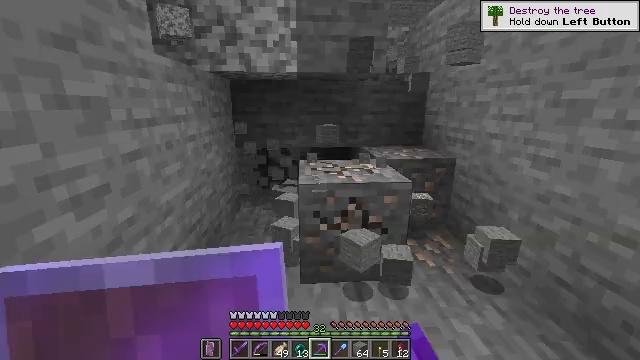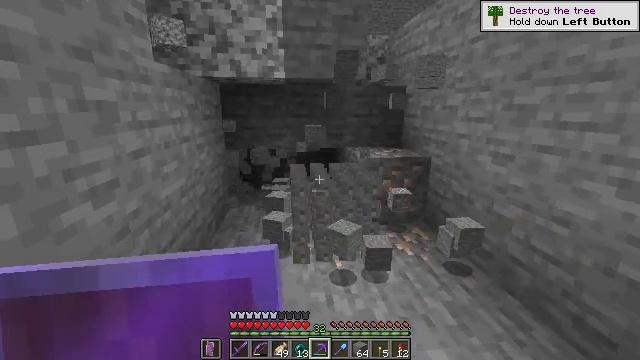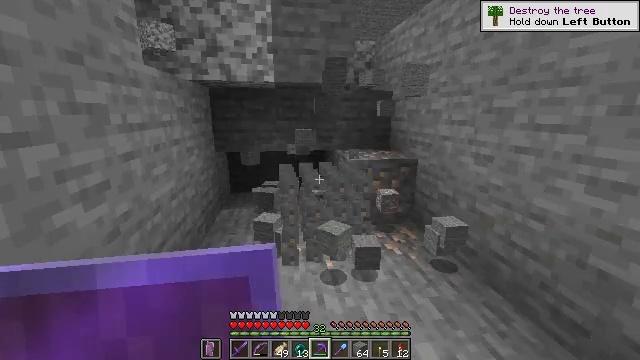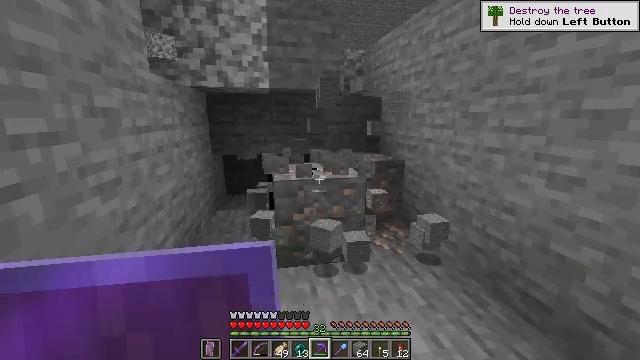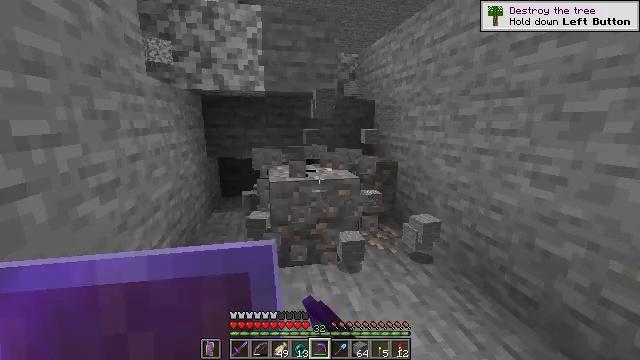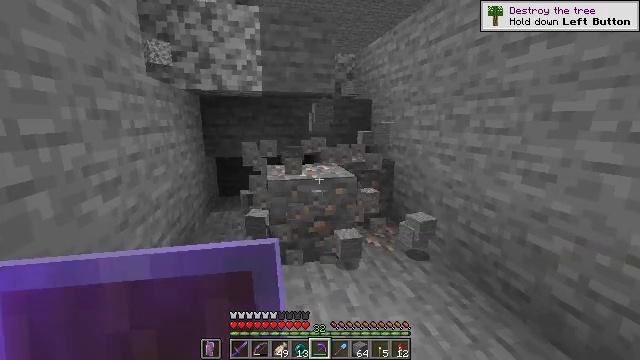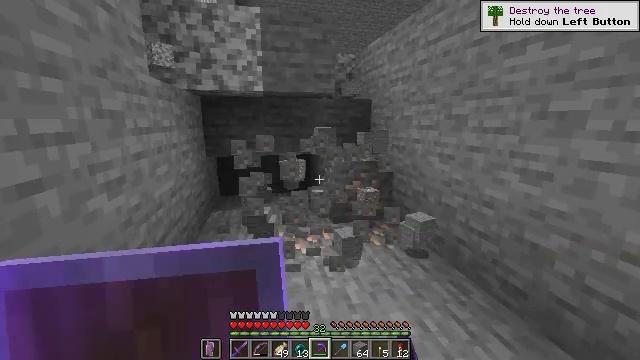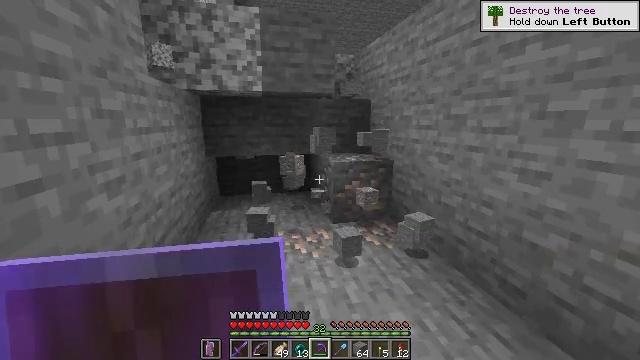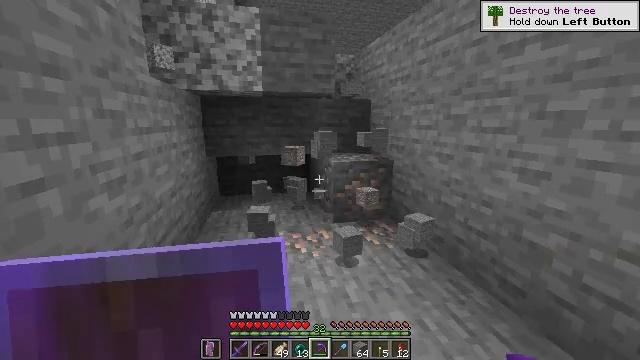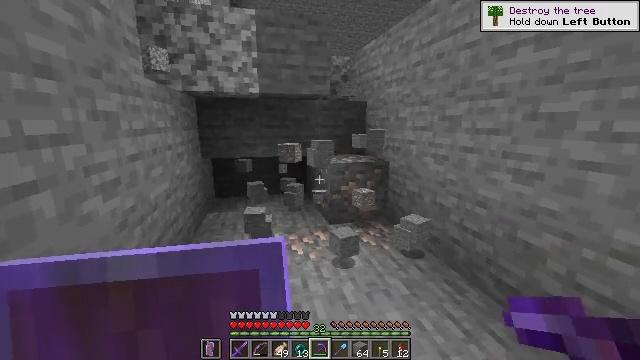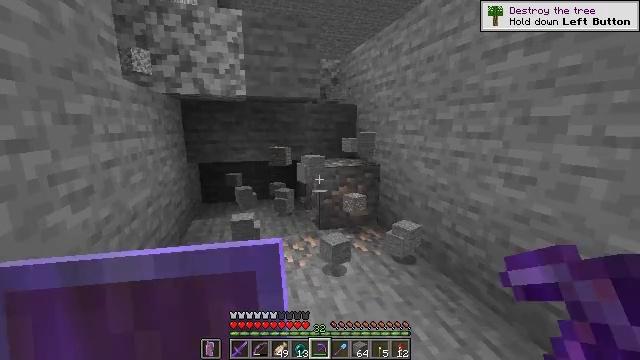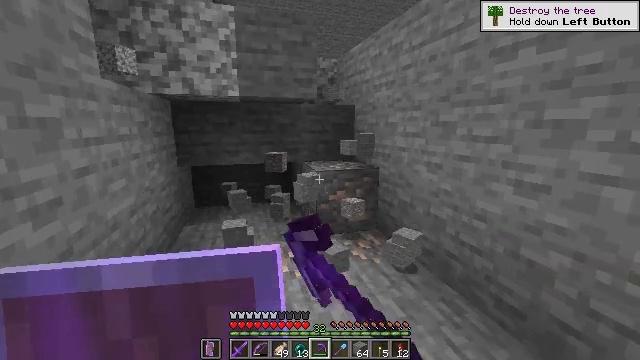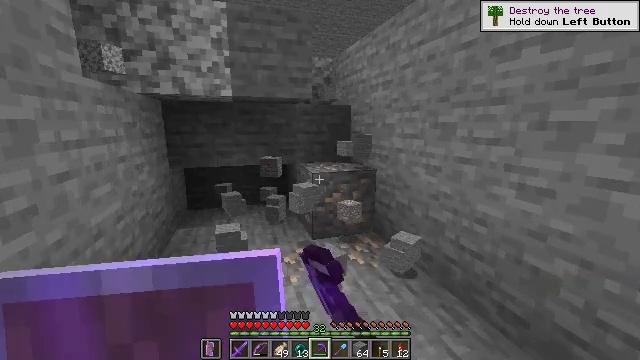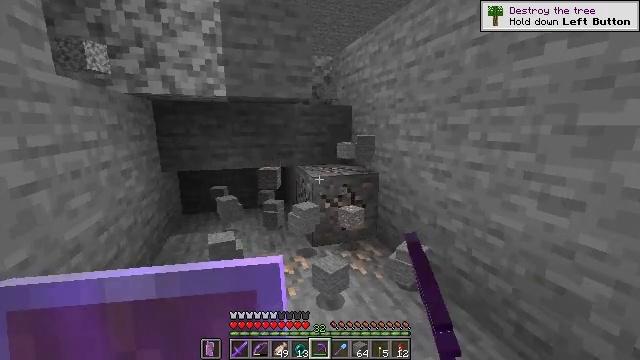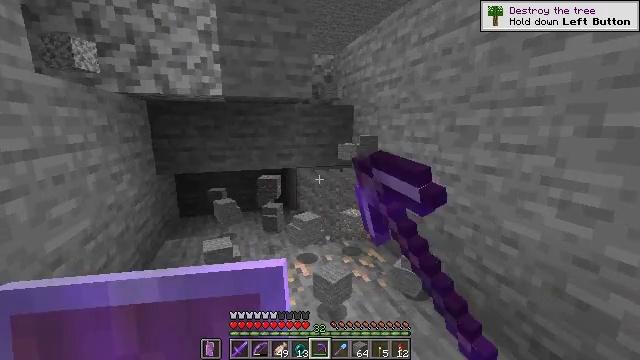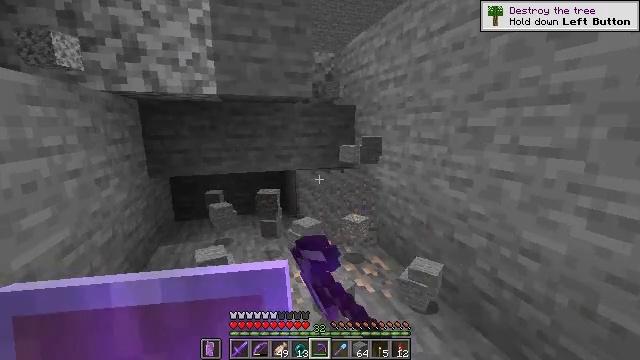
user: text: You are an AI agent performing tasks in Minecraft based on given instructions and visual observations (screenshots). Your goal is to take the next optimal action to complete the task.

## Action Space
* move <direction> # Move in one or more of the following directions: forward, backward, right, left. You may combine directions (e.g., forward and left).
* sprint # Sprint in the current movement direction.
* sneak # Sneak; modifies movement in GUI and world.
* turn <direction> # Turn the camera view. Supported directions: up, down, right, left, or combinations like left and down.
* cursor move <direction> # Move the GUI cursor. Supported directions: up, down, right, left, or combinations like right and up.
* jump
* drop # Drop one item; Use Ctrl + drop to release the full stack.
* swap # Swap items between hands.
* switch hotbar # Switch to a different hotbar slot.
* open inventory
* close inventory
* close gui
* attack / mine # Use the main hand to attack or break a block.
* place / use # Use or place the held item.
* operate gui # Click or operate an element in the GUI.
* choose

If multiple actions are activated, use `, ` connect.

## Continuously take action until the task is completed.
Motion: motion action
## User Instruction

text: Use a pickaxe to gather iron ore.
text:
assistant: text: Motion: move back, turn right, attack / mine
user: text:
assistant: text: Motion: move back, turn right, attack / mine
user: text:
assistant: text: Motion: turn right and up, attack / mine
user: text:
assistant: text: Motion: turn right, attack / mine
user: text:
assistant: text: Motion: attack / mine
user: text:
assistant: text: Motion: attack / mine
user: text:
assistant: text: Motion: attack / mine
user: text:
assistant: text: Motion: attack / mine
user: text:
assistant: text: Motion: attack / mine
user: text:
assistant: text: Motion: move forward, turn right, attack / mine
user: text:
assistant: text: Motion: move forward, attack / mine
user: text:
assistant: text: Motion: move forward, attack / mine
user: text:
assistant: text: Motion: move forward, attack / mine
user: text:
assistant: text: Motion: move forward, attack / mine
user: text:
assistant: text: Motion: attack / mine
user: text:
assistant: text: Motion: turn left, attack / mine
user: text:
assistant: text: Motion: turn left, attack / mine
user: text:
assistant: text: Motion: attack / mine
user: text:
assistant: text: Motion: attack / mine